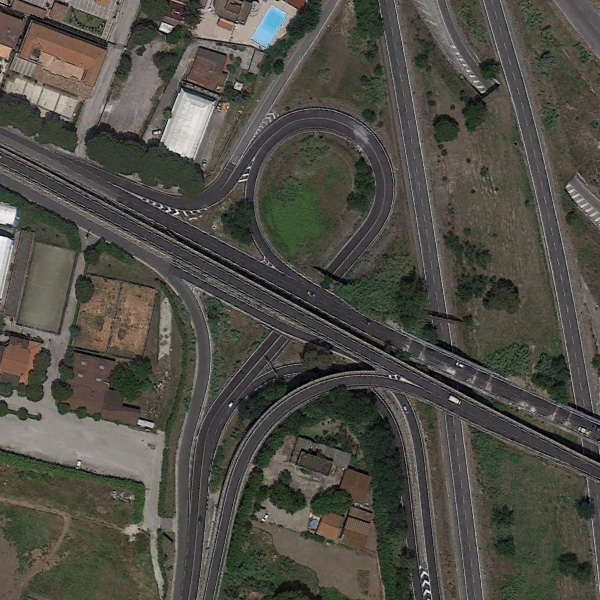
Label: Viaduct